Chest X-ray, AP view. Patient: 63 years old, sex F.
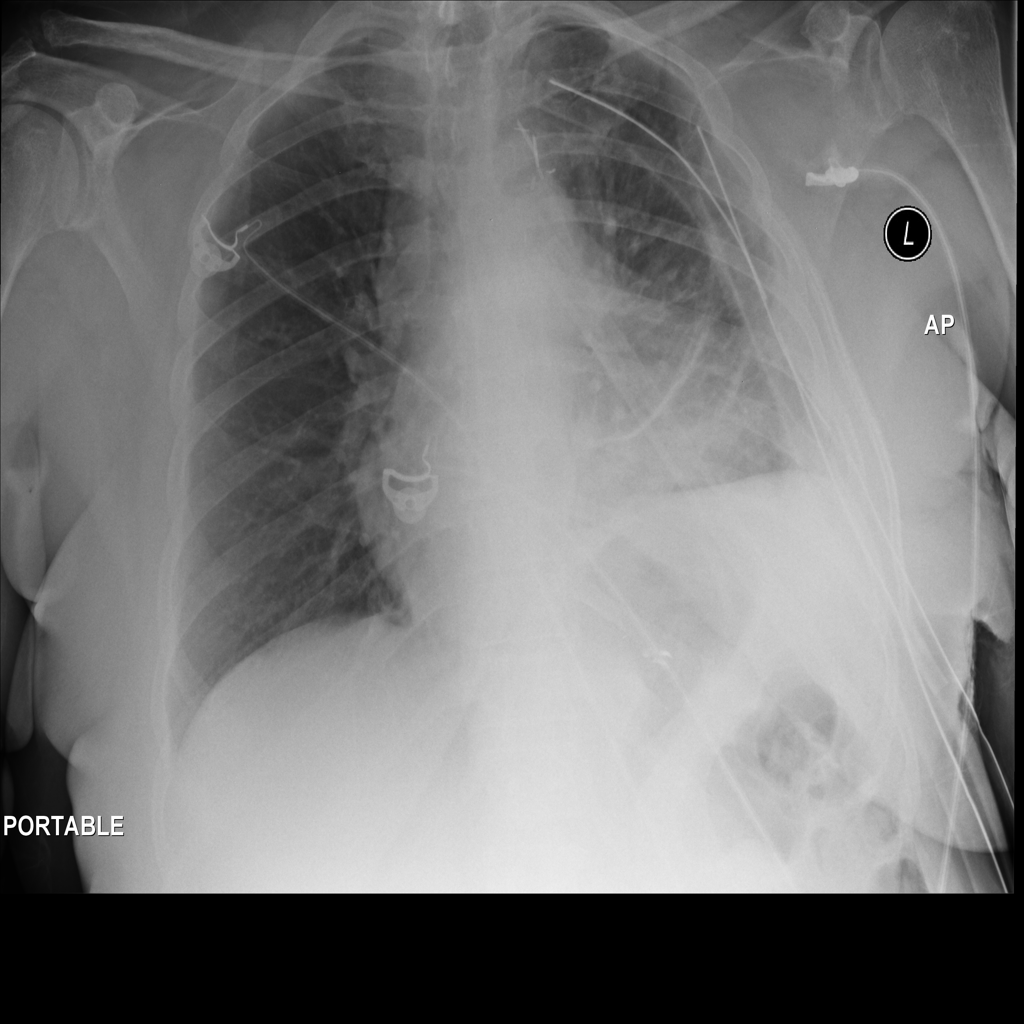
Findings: No Finding